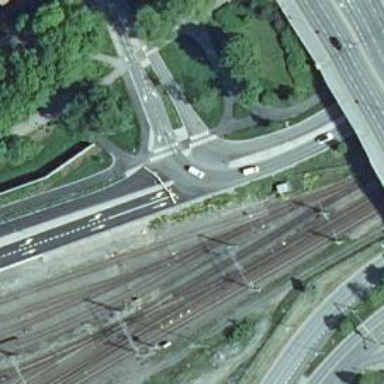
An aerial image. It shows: Footway on traffic island with asphalt surface.